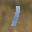
Label: 1